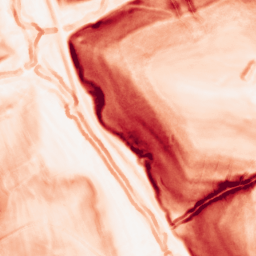
Category: morphological
Decomposition family: morphological_gradient
Decomposition parameters: size: 3
shape: disk
Upsampling method: cubic_mitchell
Upsampling parameters: scale: 2
Upsampling scale: 2